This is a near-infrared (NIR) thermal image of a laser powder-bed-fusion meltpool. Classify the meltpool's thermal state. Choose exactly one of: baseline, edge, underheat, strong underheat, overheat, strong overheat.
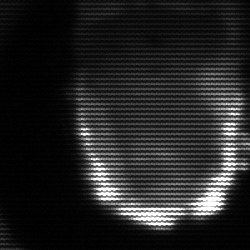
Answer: baseline